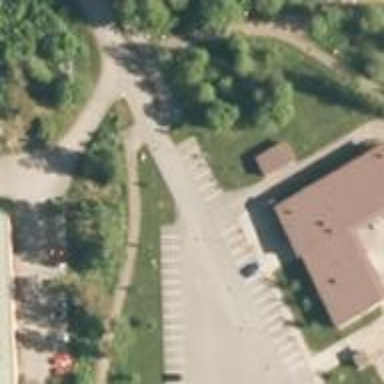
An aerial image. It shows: Kindergarten building.